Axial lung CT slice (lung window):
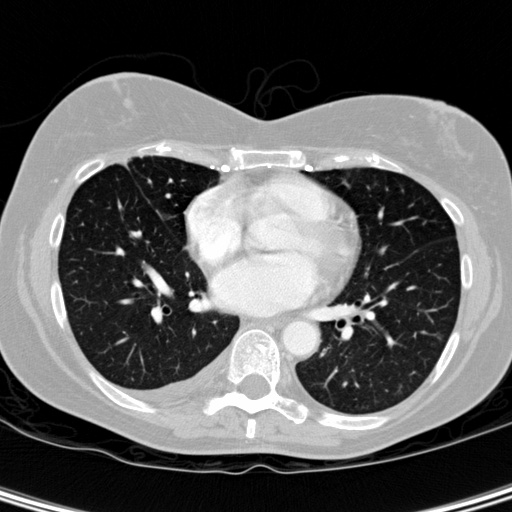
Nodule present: no